Question: Count the number of objects in the diagram.
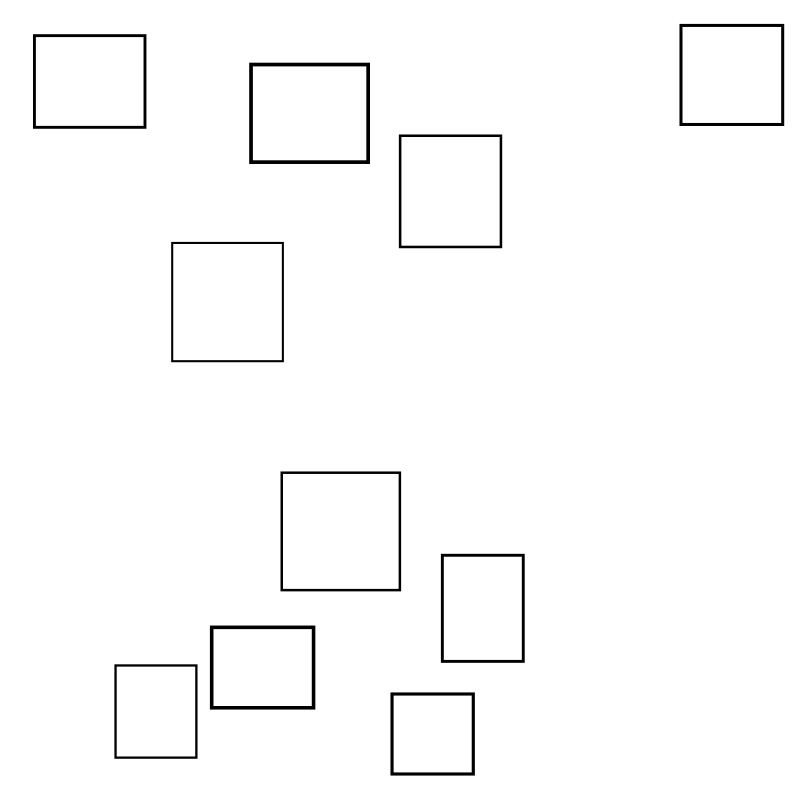
Answer: 10